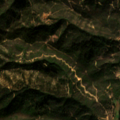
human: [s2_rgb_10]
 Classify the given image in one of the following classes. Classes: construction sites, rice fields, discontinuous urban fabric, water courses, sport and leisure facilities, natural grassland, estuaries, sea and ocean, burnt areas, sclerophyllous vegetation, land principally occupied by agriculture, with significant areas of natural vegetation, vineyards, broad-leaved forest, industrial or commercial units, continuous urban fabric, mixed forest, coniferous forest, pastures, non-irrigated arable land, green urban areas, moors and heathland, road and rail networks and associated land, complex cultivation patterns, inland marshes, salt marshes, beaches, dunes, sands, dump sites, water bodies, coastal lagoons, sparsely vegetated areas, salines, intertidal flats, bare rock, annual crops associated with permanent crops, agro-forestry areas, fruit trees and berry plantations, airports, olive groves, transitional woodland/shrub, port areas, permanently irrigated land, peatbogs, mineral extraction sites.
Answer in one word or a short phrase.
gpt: broad-leaved forest, sclerophyllous vegetation